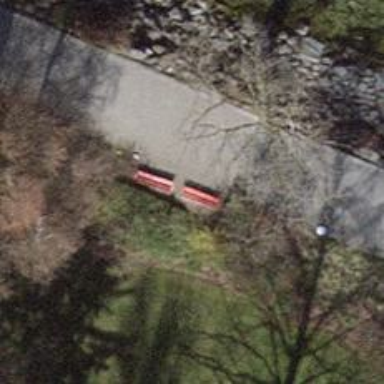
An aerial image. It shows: Bench.